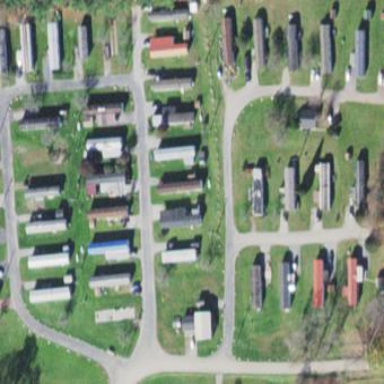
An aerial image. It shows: Residential area known as trailer park.